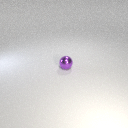
small purple metal sphere